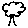
Label: tree